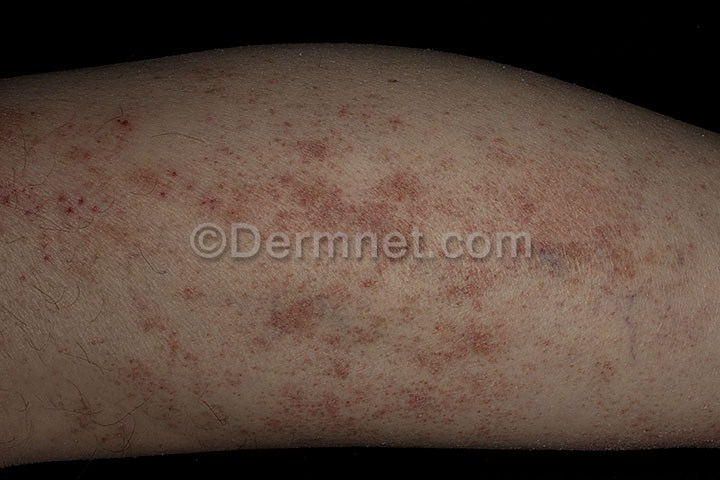
Disease: Vasculitis Photos